Question: I am tying to load data in an Access database into a Datatable in WinForms
but the error comes on the 6the line of code .
'''
Call connect()
con.Open()
cmd = New OleDbCommand("Select * from Items_List_Table where GRF_No=" & Lbl_Grf_No.Text - 1, con)
MsgBox(Lbl_Grf_No.Text)
Dim dt As DataTable
dt.Load(cmd.ExecuteReader) 'Object reference not set to an instance of an object.
Dim row_count As Integer
row_count = dt.Rows.Count()
con.Close()
'''

This is the access database. GRF_NO, Item_Unique_Code and Item_Shop_Code are number types. All others are texts.
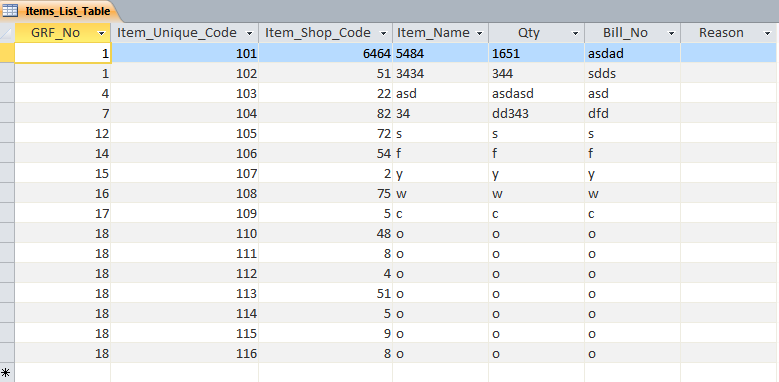
Answer: Try instantiating the variable like this
Dim dt As New DataTable()